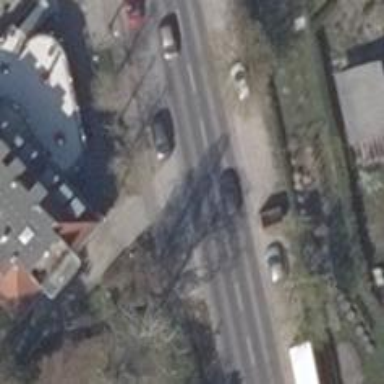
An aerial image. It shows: Secondary road with asphalt surface and lane markings.